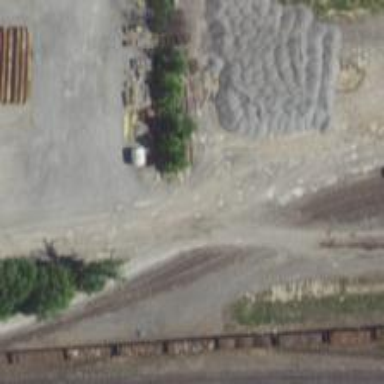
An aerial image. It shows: Railway yard used for servicing trains.